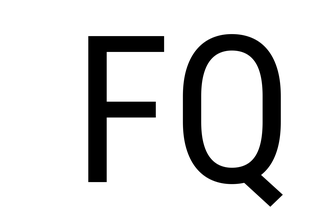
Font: Roboto_Condensed_Regular